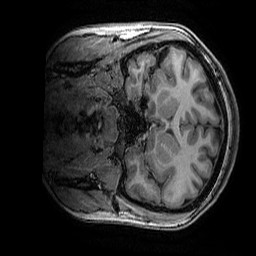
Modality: T1w
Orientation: coronal
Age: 19
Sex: female
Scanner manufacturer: ge
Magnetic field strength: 3 T
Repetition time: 0.007 s
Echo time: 0.00342 s